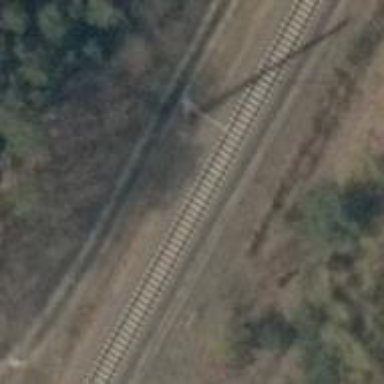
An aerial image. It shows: Grassy track with grade5 tracktype.